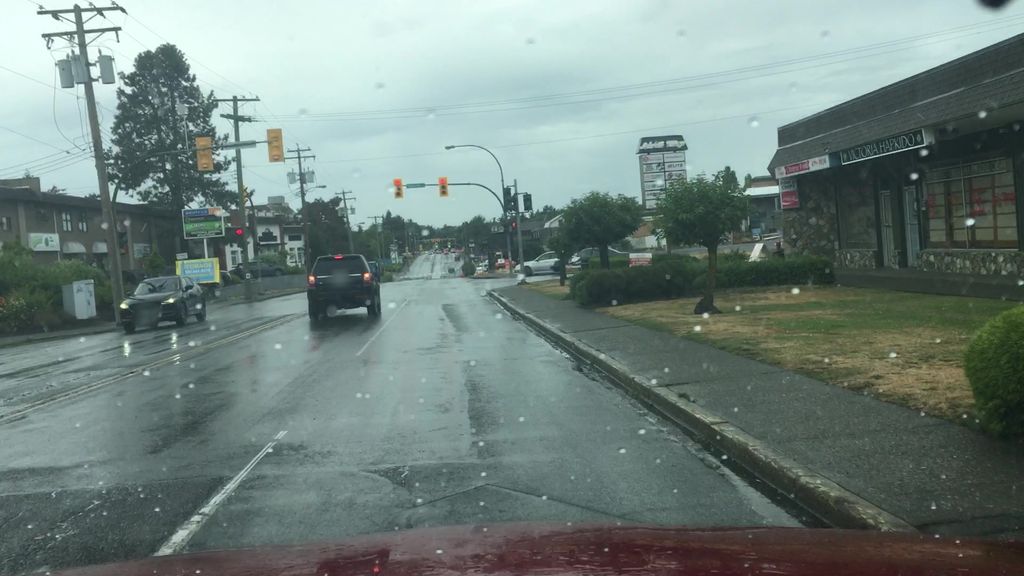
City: victoria